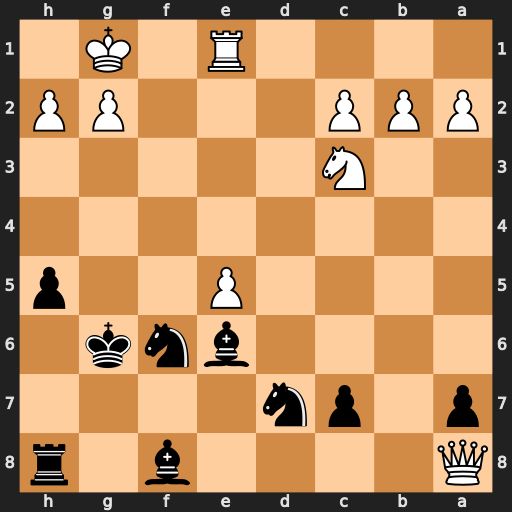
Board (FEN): Q4b1r/p1pn4/4bnk1/4P2p/8/2N5/PPP3PP/4R1K1
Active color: b
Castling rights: -
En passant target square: -
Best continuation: Bc5+ Kh1 Rxa8